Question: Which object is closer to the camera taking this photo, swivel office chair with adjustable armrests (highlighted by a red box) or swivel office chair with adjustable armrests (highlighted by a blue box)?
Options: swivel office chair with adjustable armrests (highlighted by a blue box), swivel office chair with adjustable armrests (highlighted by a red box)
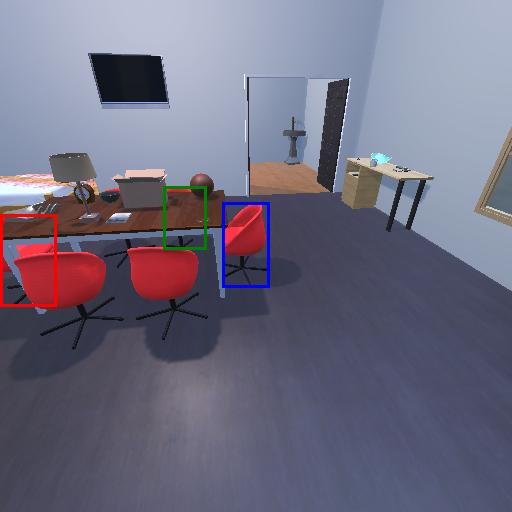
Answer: swivel office chair with adjustable armrests (highlighted by a blue box)